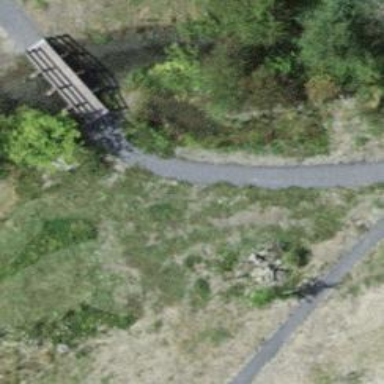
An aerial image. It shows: Footway bridge with fine gravel surface.